Question: I have a table that basically looks like this:
'''
{"cols":[
{"label":"Date","type":"date"},
{"label":"Person","type":"string"},
{"label":"Amount","type":"number"}],
"rows":[
{"c":[{"v":"Date(2018, 1, 01)"},{"v":"John"},{"v":1.28}]},
{"c":[{"v":"Date(2018, 1, 01)"},{"v":"Mary"},{"v":6}]},
{"c":[{"v":"Date(2018, 1, 01)"},{"v":"John"},{"v":9.31}],
{"c":[{"v":"Date(2018, 1, 01)"},{"v":"Richard"},{"v":3.5}]},
{"c":[{"v":"Date(2018, 2, 01)"},{"v":"Mary"},{"v":48.99}]},
{"c":[{"v":"Date(2018, 2, 01)"},{"v":"Richard"},{"v":29.95}]},
{"c":[{"v":"Date(2018, 2, 01)"},{"v":"John"},{"v":18}]},
etc...
]}
'''
I want to display the data as a stacked area chart. The date would be on the x axis, the amount would be on the y axis, and the categories would be the people.
Here's my attempt to group the data:
'''
var data = new google.visualization.data.group(
data,
[0],
[{'column': 1, 'aggregation': ?, 'type': 'string'}],
[{'column': 2, 'aggregation': google.visualization.data.sum, 'type': 'number'}]
);
'''
My problem is that I don't know what to put for 'aggregation' for column 1. I can't use 'sum' as it's a string, and besides, it throws the error "All series on a given axis must be of the same data type".
I tried this:
'''
var data = new google.visualization.data.group(
data,
[0,1],
[{'column': 2, 'aggregation': google.visualization.data.sum, 'type': 'number'}]
);
'''
but this also throws the error "All series on a given axis must be of the same data type".
If I leave out column 1 altogther, then the graph works, but there's no stacking. The data for all the people is just lumped together.
'''
var data = new google.visualization.data.group(
data,
[0],
[{'column': 2, 'aggregation': google.visualization.data.sum, 'type': 'number'}]
);
'''

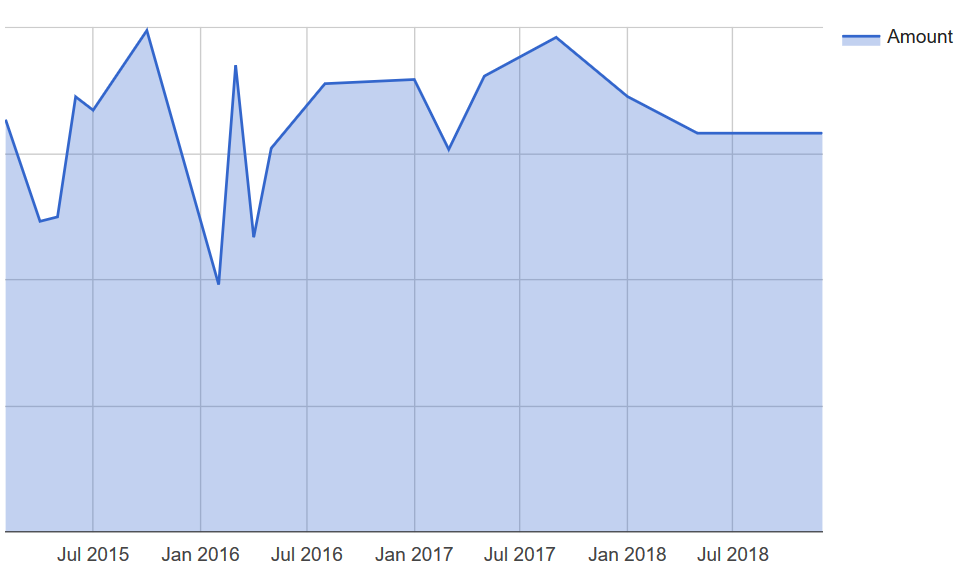
Answer: in order to have separate stacks for each person,
each person needs their own data table column, or series.
to transform the given data table,
first group by both date and person.
then create a data view with a separate column for each person,
finally, group and sum all columns by date.
see following working snippet,
the table is there to show the needed layout...
'''
google.charts.load('current', {
packages: ['corechart', 'table']
}).then(function () {
// create data table
var data = new google.visualization.DataTable({
"cols": [
{"label":"Date","type":"date"},
{"label":"Person","type":"string"},
{"label":"Amount","type":"number"}
],
"rows": [
{"c":[{"v":"Date(2018, 1, 01)"},{"v":"John"},{"v":1.28}]},
{"c":[{"v":"Date(2018, 1, 01)"},{"v":"Other"},{"v":6}]},
{"c":[{"v":"Date(2018, 1, 01)"},{"v":"John"},{"v":9.31}]},
{"c":[{"v":"Date(2018, 1, 01)"},{"v":"Child"},{"v":3.5}]},
{"c":[{"v":"Date(2018, 2, 01)"},{"v":"Mary"},{"v":48.99}]},
{"c":[{"v":"Date(2018, 2, 01)"},{"v":"Richard"},{"v":29.95}]},
{"c":[{"v":"Date(2018, 2, 01)"},{"v":"John"},{"v":18}]},
{"c":[{"v":"Date(2018, 2, 01)"},{"v":"Other"},{"v":6}]},
{"c":[{"v":"Date(2018, 3, 01)"},{"v":"Child"},{"v":3.5}]},
{"c":[{"v":"Date(2018, 3, 01)"},{"v":"Mary"},{"v":48.99}]},
{"c":[{"v":"Date(2018, 3, 01)"},{"v":"Richard"},{"v":29.95}]},
{"c":[{"v":"Date(2018, 3, 01)"},{"v":"John"},{"v":18}]}
]
});
// group data table
var groupData = google.visualization.data.group(
data,
[0, 1],
[{
column: 2,
aggregation: google.visualization.data.sum,
type: 'number'
}]
);
// create data view
var view = new google.visualization.DataView(groupData);
// sum column array
var aggColumns = [];
// use date as first view column
var viewColumns = [0];
// build view & agg columns for each person
groupData.getDistinctValues(1).forEach(function (gender, index) {
// add view column for each person
viewColumns.push({
calc: function (dt, row) {
if (dt.getValue(row, 1) === gender) {
return dt.getValue(row, 2);
}
return null;
},
label: gender,
type: 'number'
});
// add sum column for each person
aggColumns.push({
aggregation: google.visualization.data.sum,
column: index + 1,
label: gender,
type: 'number'
});
});
// set view columns
view.setColumns(viewColumns);
// sum view by date
var aggData = google.visualization.data.group(
view,
[0],
aggColumns
);
// draw chart
var chart = new google.visualization.AreaChart(document.getElementById('chart_div'));
chart.draw(aggData, {
isStacked: true
});
// draw table
var table = new google.visualization.Table(document.getElementById('table_div'));
table.draw(aggData);
});
'''
'''
.dashboard {
text-align: center;
}
.dashboard div {
margin-bottom: 12px;
}
'''
'''
<script src="https://www.gstatic.com/charts/loader.js"></script>
<div class="dashboard">
<div id="chart_div"></div>
<div id="table_div"></div>
</div>
'''